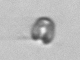
Label: Pyramimonas